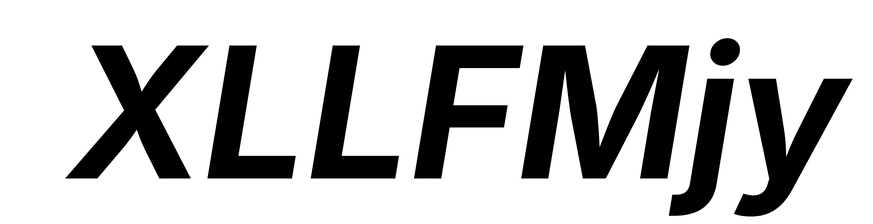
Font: Inter-Italic_Bold_Italic